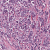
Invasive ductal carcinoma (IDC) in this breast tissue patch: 1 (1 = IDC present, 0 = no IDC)